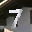
Label: 7